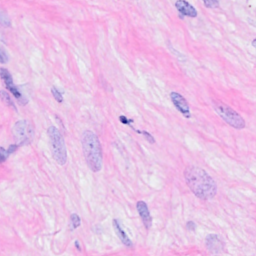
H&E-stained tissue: Breast